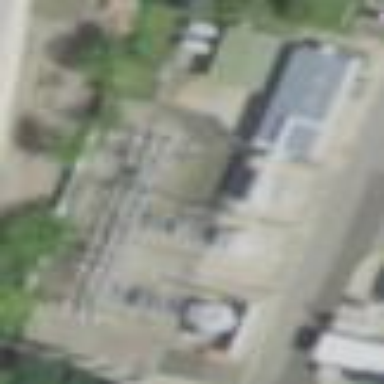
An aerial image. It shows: Power substation.